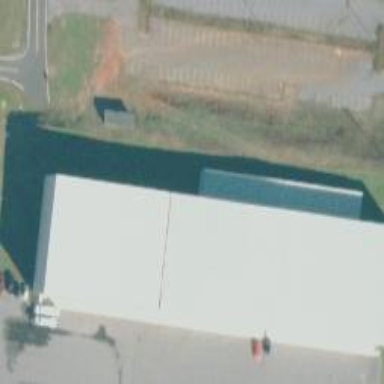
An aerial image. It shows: Building that is hangar at the airport.